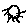
Label: sun